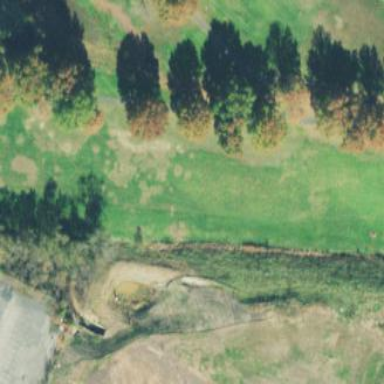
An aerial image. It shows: Golf fairway surrounded by grass.